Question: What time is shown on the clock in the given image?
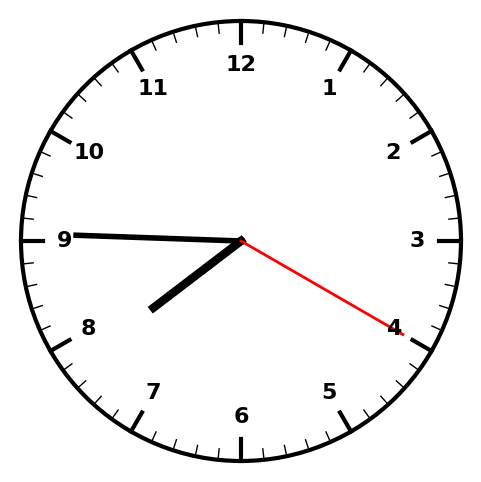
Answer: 07:45:20